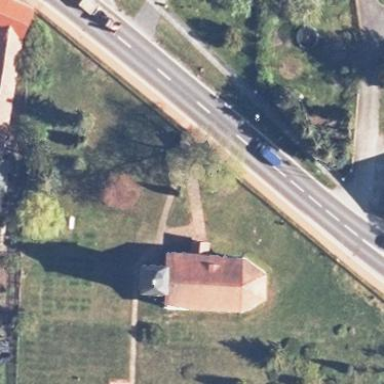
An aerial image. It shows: Religious site.